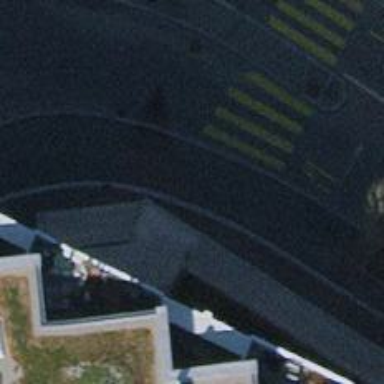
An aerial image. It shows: Kerb barrier.